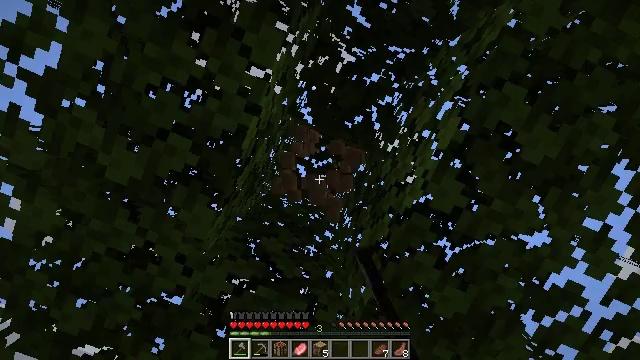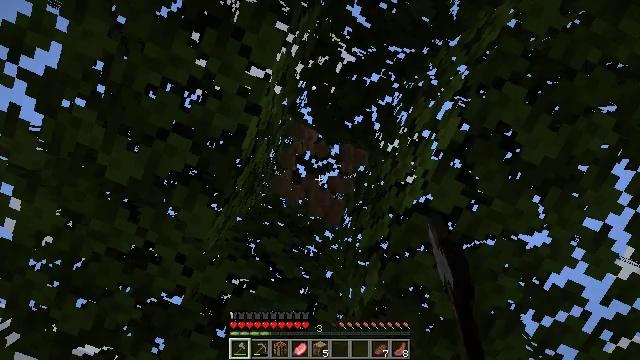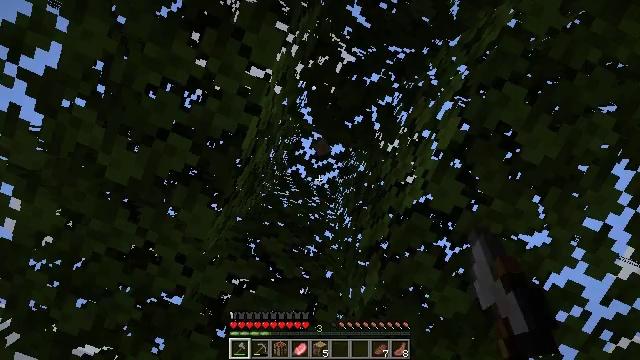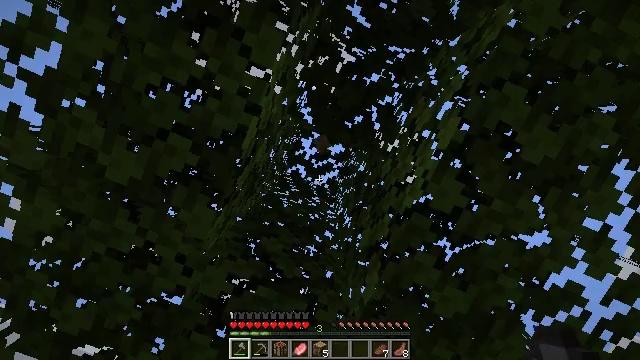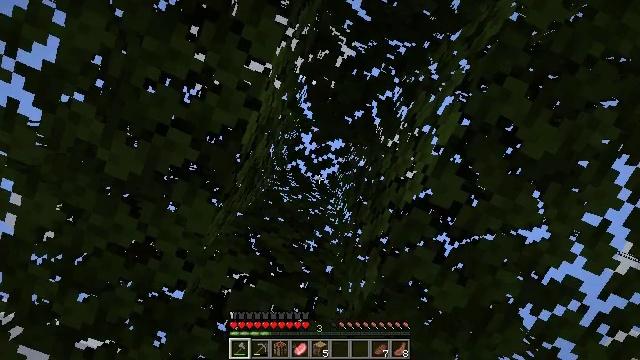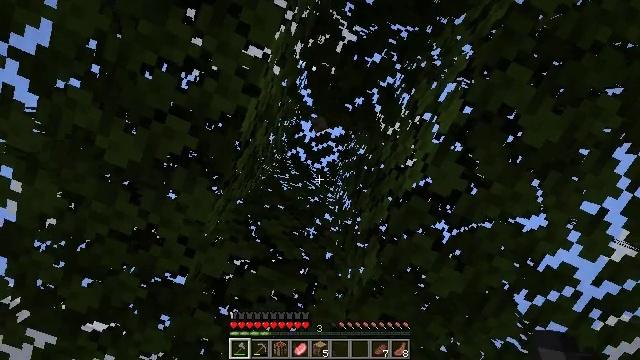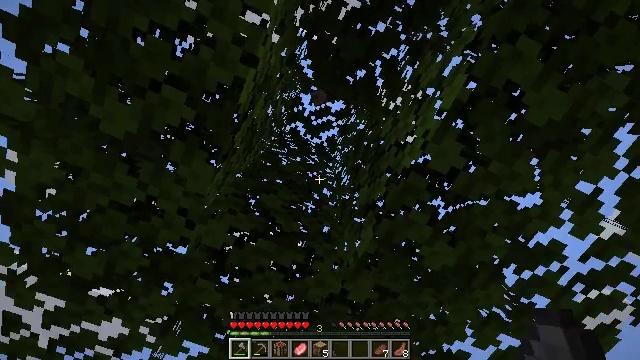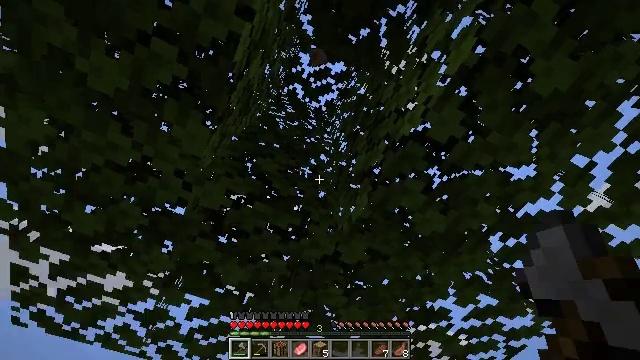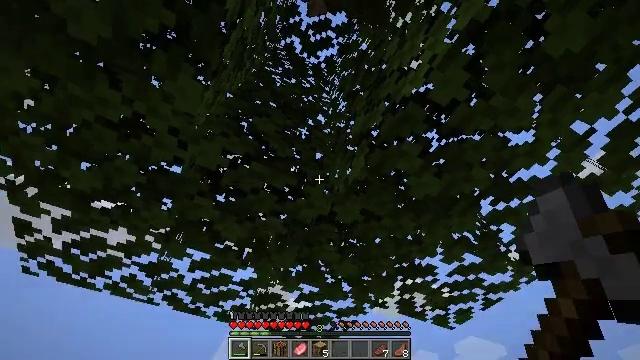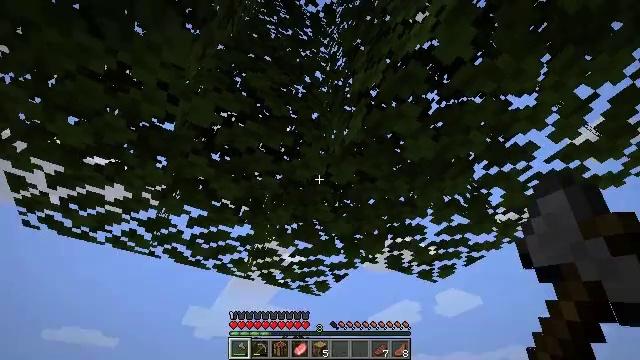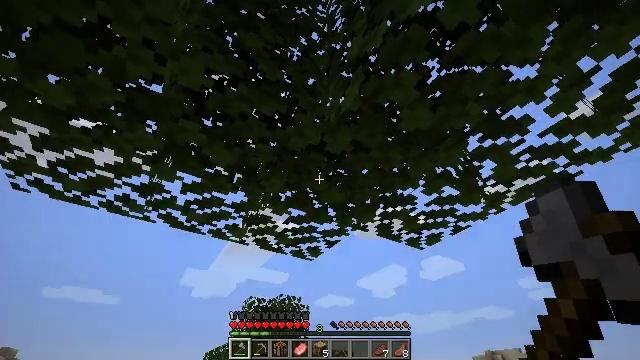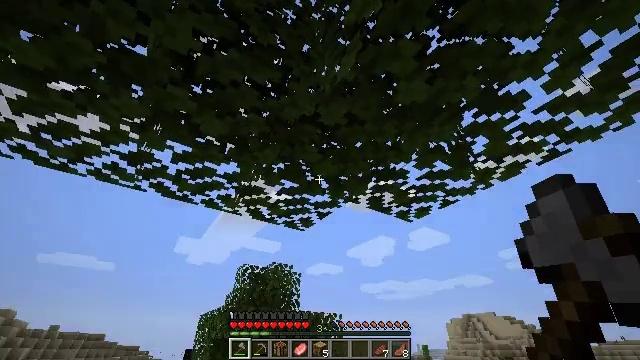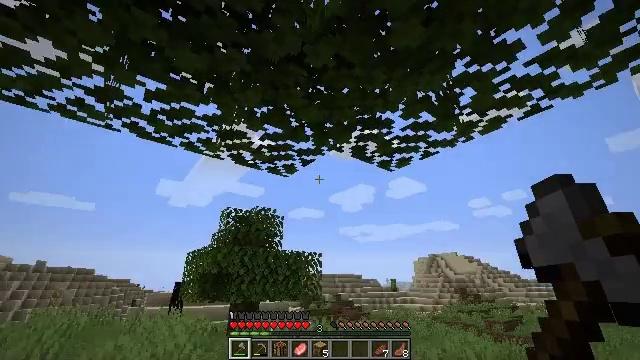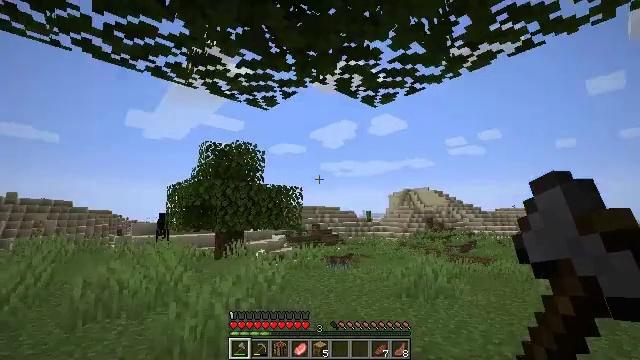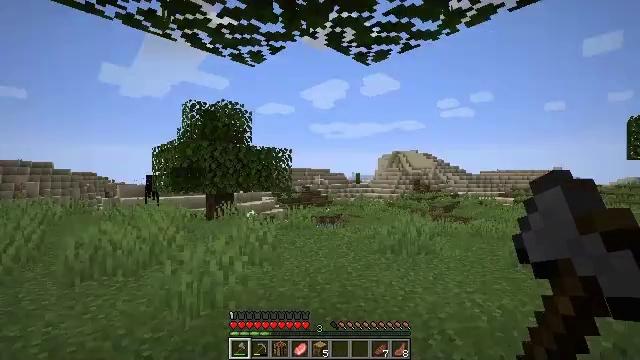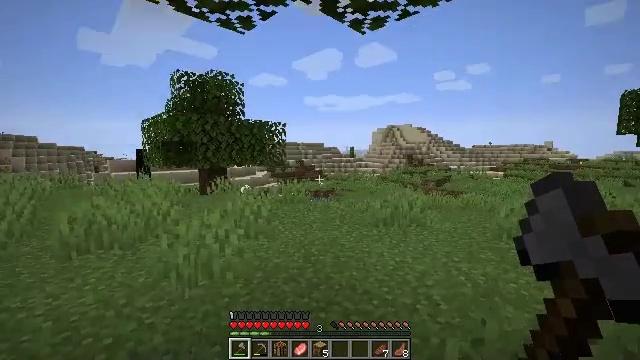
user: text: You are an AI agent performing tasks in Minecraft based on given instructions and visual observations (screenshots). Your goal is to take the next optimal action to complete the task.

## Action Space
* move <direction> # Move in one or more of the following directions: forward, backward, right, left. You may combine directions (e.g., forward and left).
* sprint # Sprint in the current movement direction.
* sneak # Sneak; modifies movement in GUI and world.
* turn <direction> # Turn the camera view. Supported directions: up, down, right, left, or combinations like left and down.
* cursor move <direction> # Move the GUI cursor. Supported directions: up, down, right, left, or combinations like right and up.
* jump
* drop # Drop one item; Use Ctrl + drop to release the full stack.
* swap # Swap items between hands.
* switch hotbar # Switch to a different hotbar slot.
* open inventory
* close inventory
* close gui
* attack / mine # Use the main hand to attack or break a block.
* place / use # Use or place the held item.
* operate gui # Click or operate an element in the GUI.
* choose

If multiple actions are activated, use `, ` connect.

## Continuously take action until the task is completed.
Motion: motion action
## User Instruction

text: Mine sand by the water.
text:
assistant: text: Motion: no_op
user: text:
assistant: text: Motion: no_op
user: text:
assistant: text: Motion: no_op
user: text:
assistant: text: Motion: turn down
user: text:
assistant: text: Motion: turn down
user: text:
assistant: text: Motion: turn right and down
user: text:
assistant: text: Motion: turn right and down
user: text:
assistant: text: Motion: turn right and down
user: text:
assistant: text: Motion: turn right and down
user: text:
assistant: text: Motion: turn right and down
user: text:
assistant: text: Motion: turn right and down
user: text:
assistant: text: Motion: turn right and down
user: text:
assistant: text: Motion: turn right and down
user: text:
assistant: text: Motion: turn right and down
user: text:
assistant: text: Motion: turn right and down
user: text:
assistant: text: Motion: move forward, turn down
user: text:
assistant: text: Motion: move forward, turn right and down
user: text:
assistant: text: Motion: move forward, turn right and down
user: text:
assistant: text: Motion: move forward, turn right and down
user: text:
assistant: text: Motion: move forward
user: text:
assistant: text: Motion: move forward
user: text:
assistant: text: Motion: move forward
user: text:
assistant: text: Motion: move forward
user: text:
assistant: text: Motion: move forward
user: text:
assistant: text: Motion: move forward, sprint
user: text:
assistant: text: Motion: move forward, sprint
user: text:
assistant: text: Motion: move forward, sprint
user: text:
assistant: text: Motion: move forward, sprint
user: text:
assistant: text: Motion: move forward, sprint
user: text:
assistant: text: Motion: move forward, sprint